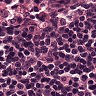
Metastatic tissue present: no